Chest X-ray:
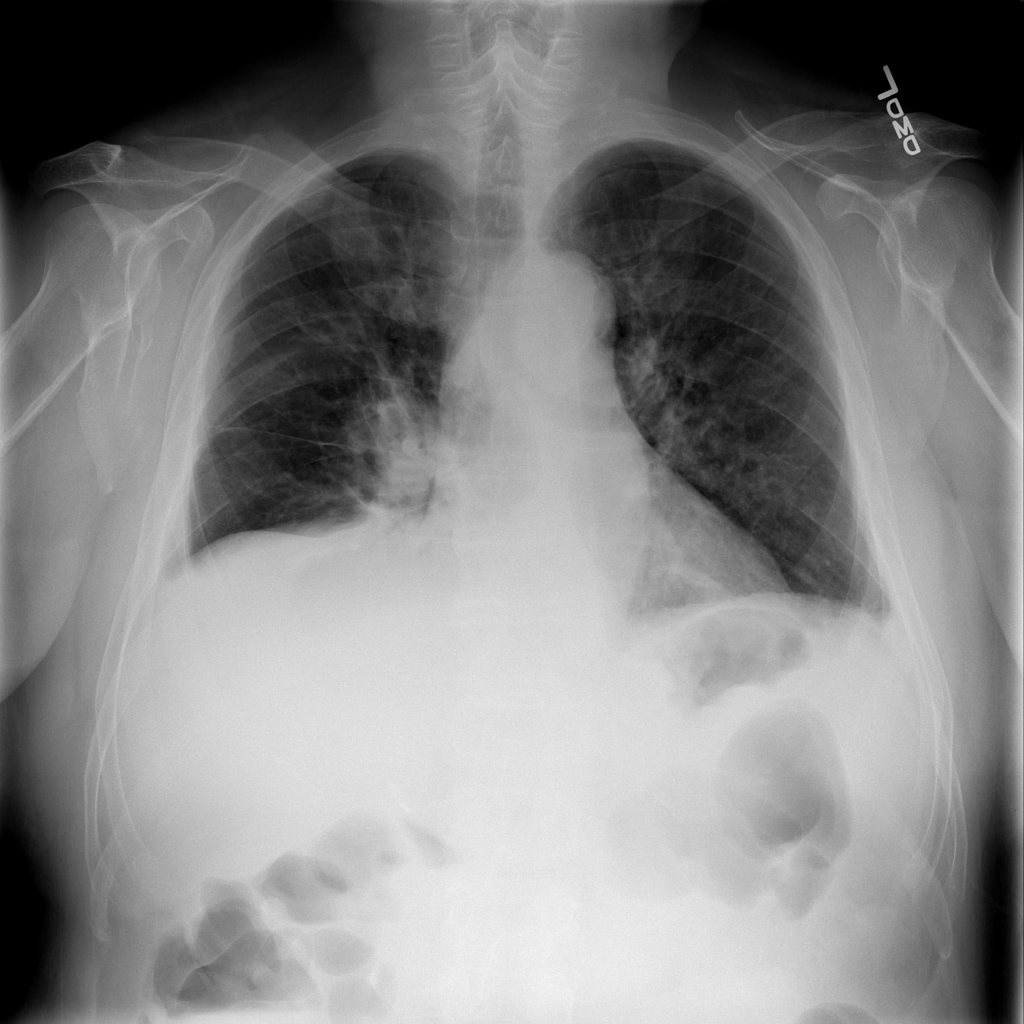
Findings: Consolidation, Effusion
No abnormal finding: no